Question: I plotted a graph in R using the plot function. I need the X axis to increment by 40 and y-axis to increment by 10. I know we can specify increment by using seq function like this 'x<-seq(-200, 200, by=40)'. But how do I add this info in plot function. Please help me.
Here is my code
'''
p<-U %*% Sigma
plot(p)
'''
Below is my graph.

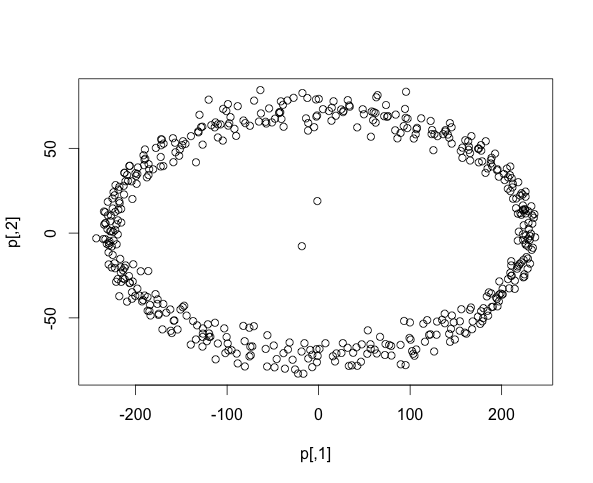
Answer: '''
plot(p, xaxt="n")
axis(side=1, at=seq(-200,200,40))
'''